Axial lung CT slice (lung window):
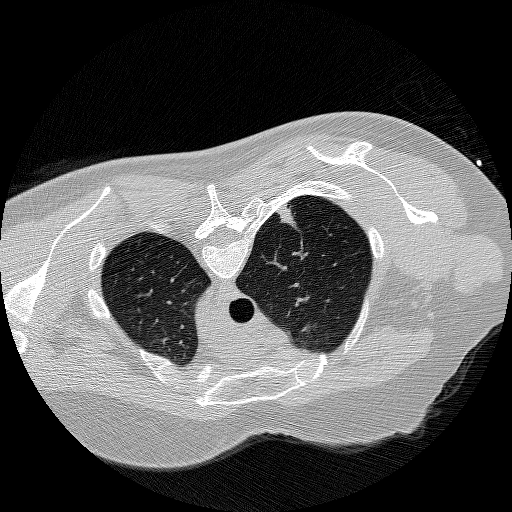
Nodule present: yes
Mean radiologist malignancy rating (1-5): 5